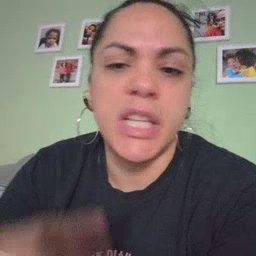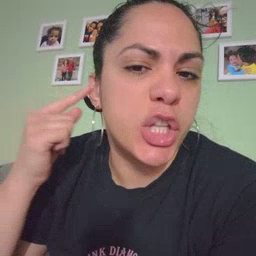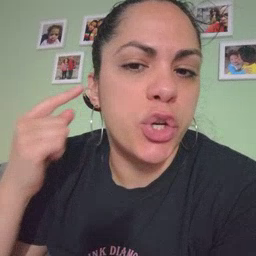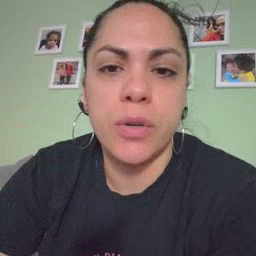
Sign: ear